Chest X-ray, PA view. Patient: 35 years old, sex M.
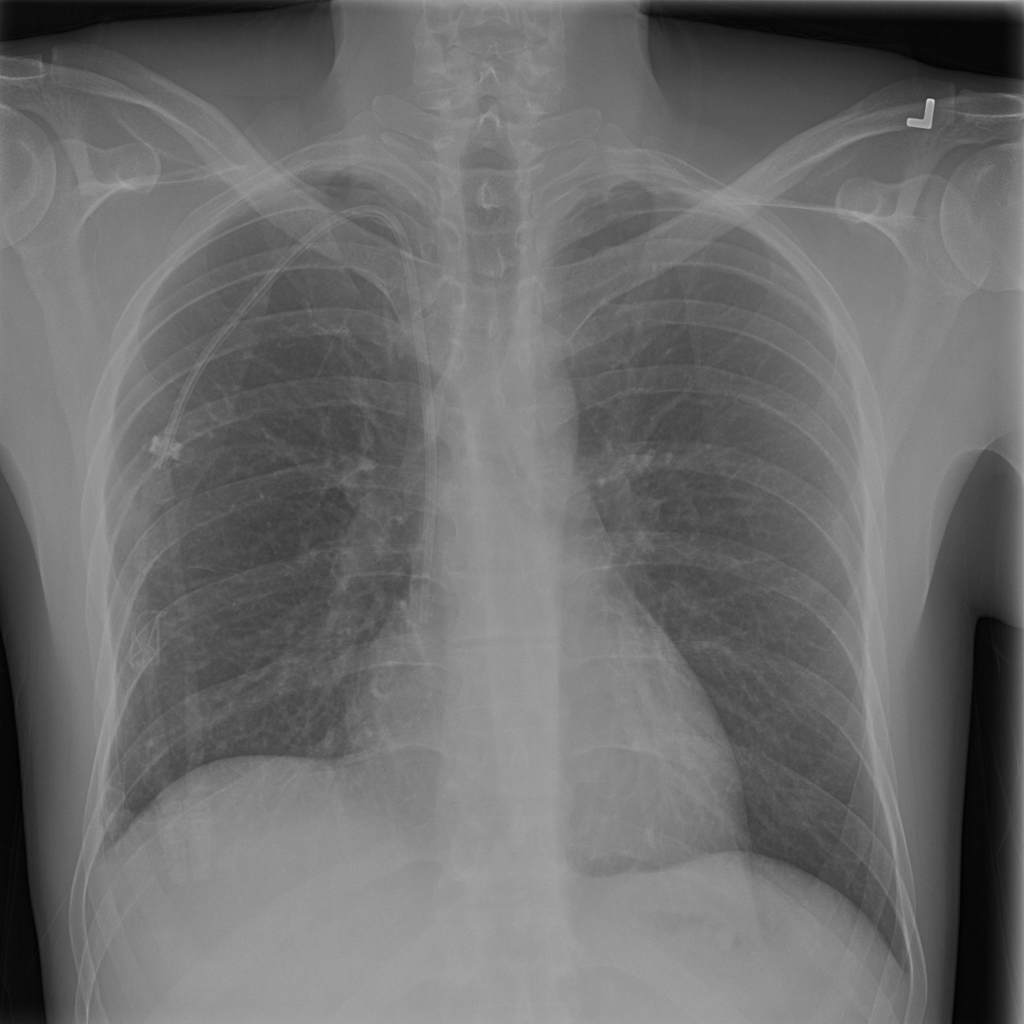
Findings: No Finding